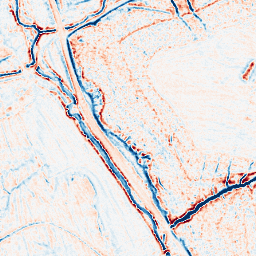
Category: edge_preserving
Decomposition family: bilateral
Decomposition parameters: d: 9
sigma_color: 150
sigma_space: 75
Upsampling method: sinc_blackman
Upsampling parameters: scale: 8
kernel_size: 16
Upsampling scale: 8